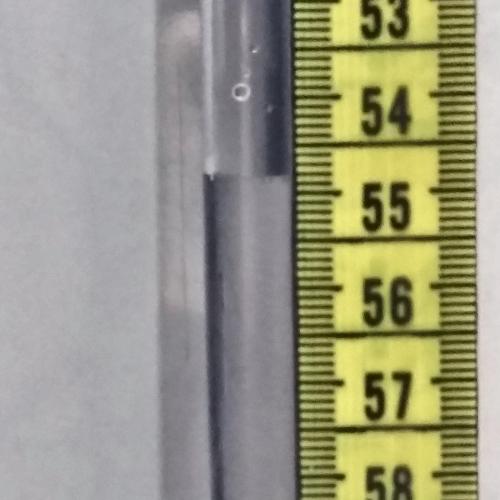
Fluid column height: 54.8 cm